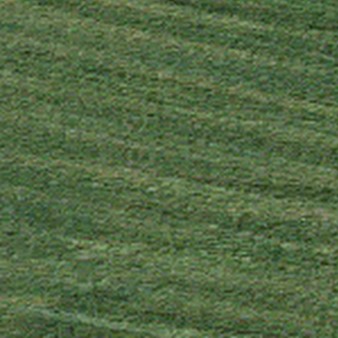
Label: other